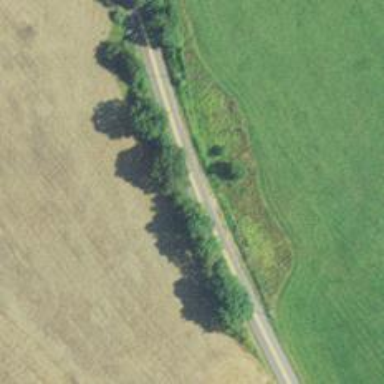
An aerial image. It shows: Secondary road.